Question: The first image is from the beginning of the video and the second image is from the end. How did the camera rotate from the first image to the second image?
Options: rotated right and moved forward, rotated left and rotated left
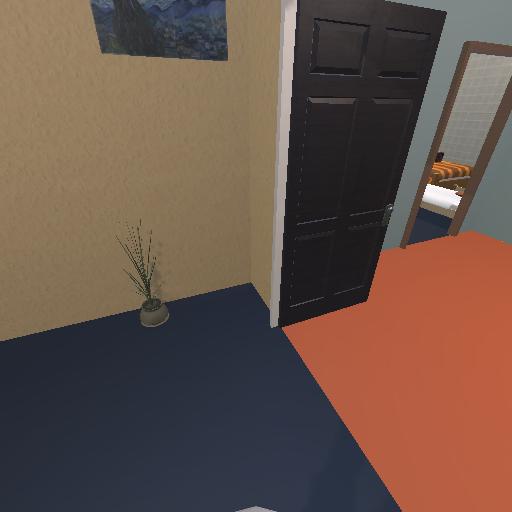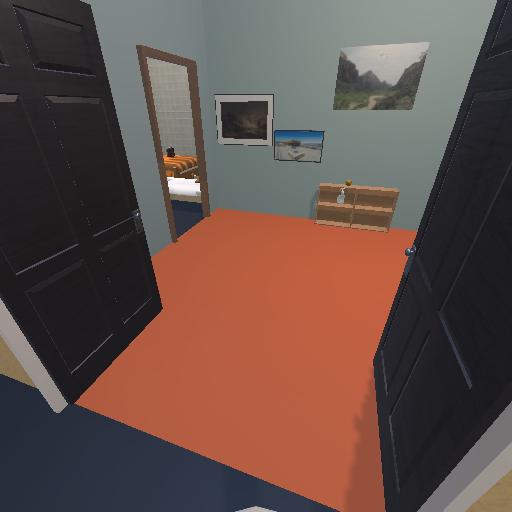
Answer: rotated right and moved forward